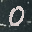
Label: 0